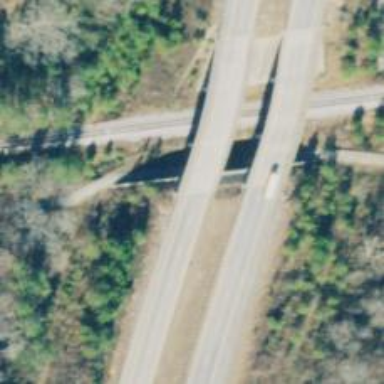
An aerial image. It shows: Trunk highway bridge.